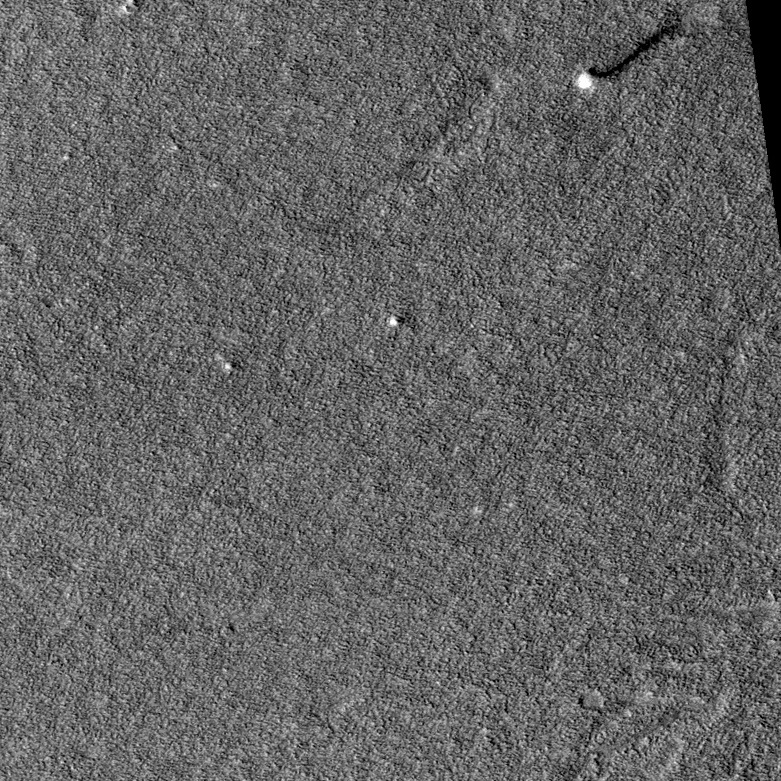
Label: dustdevil